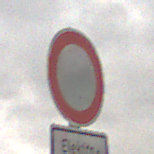
Verkehrszeichen: VerbotFahrzeugeAllerArt
Zusatzzeichen unten: BesondereFahrzeugeUndTransportgueter11
Umgebung: Outdoor, Nature
Tageszeit: Midday
Wetter: Overcast
Licht: Natural
Jahreszeit: NotSpecified
Kontrast: LowContrast